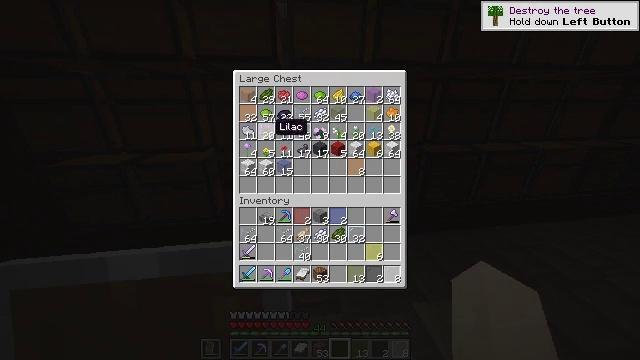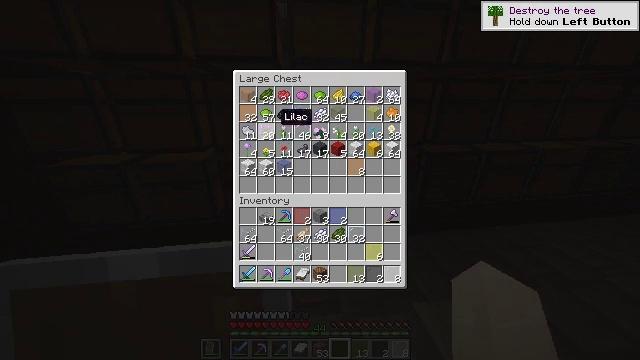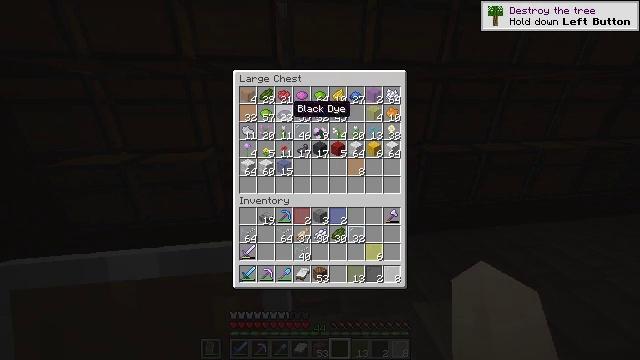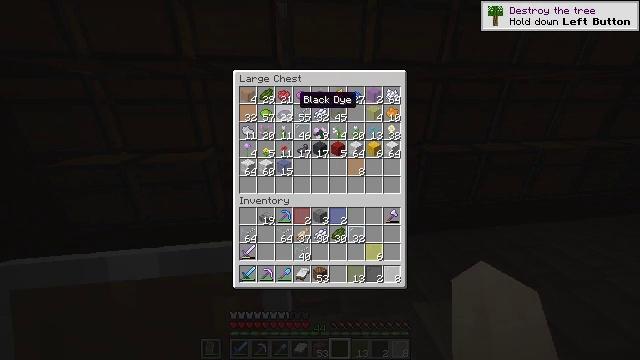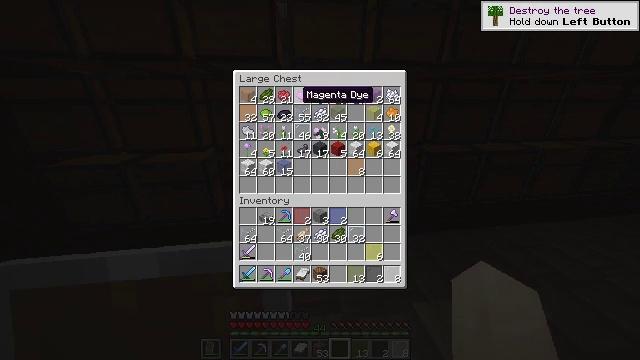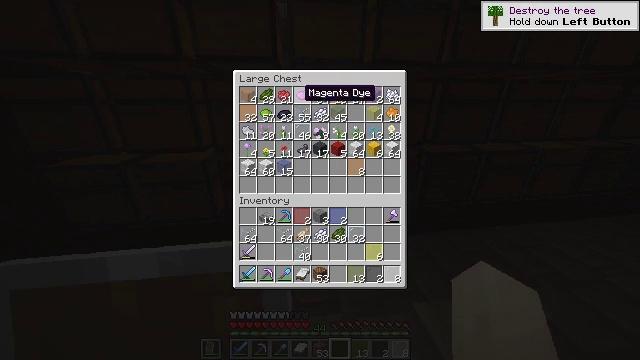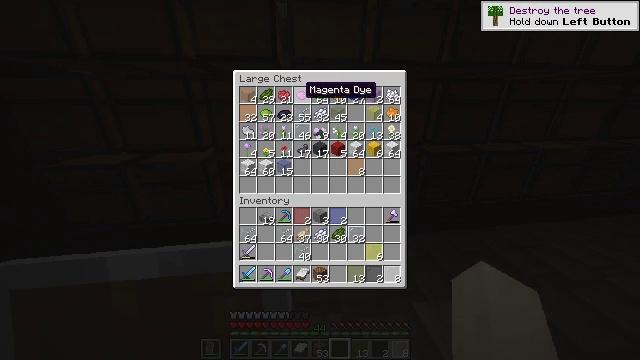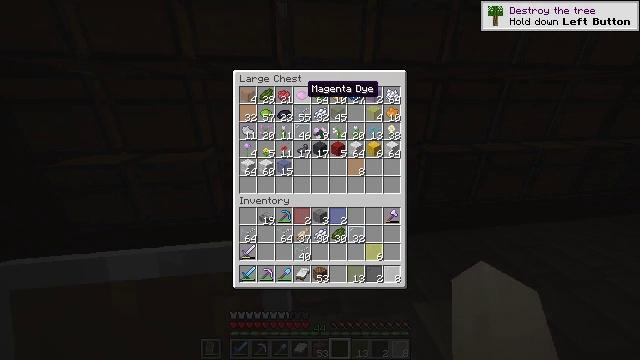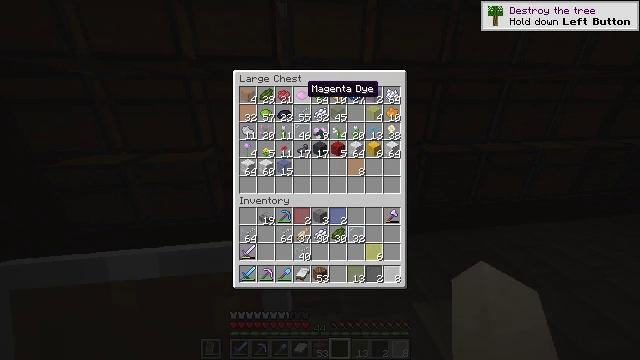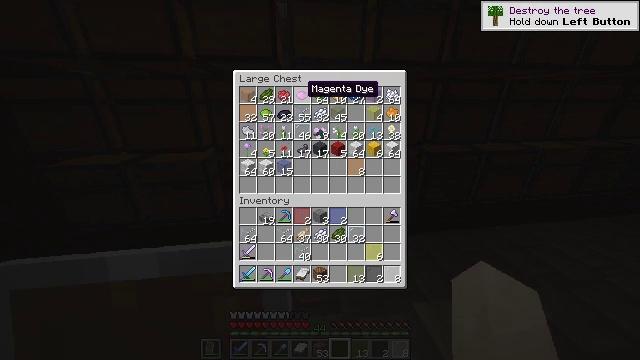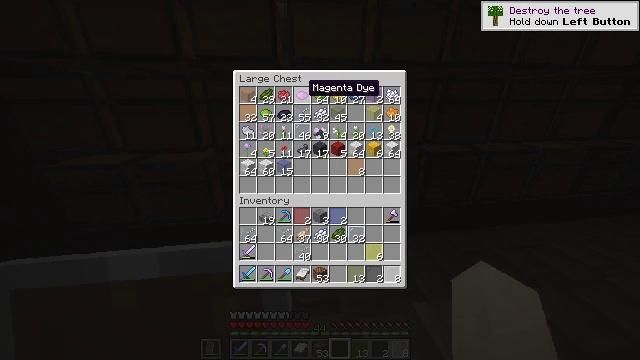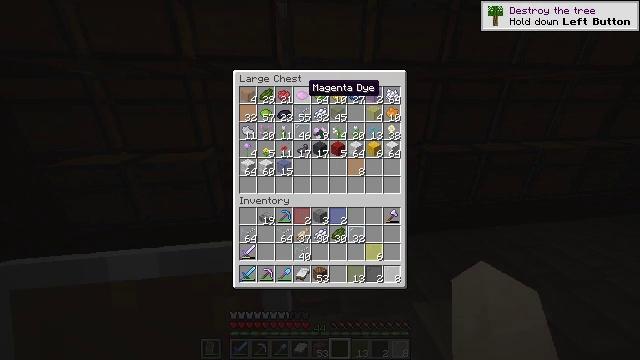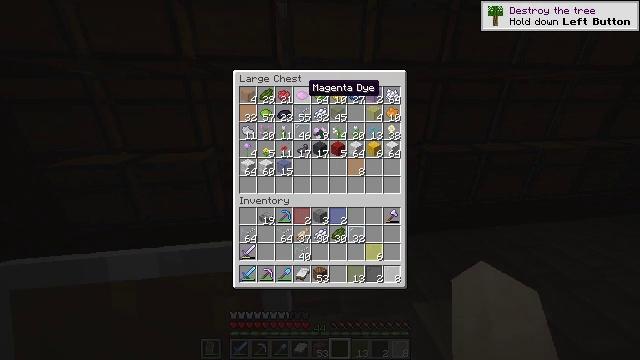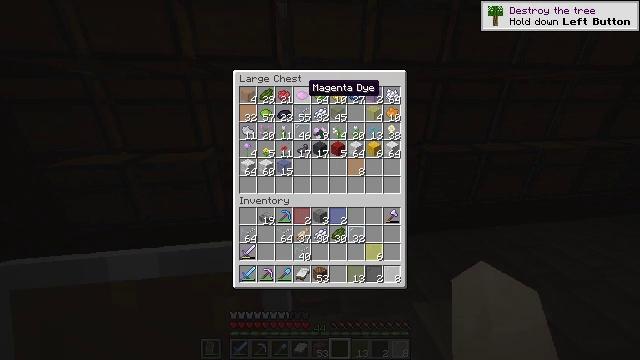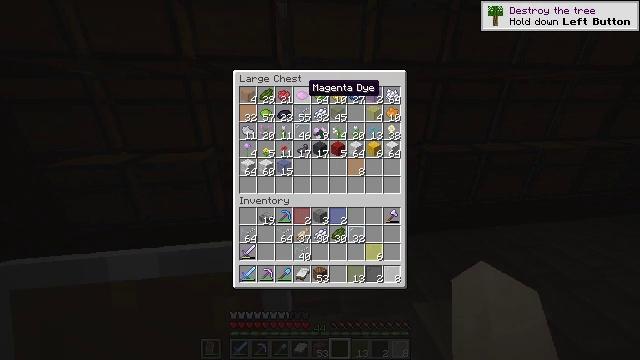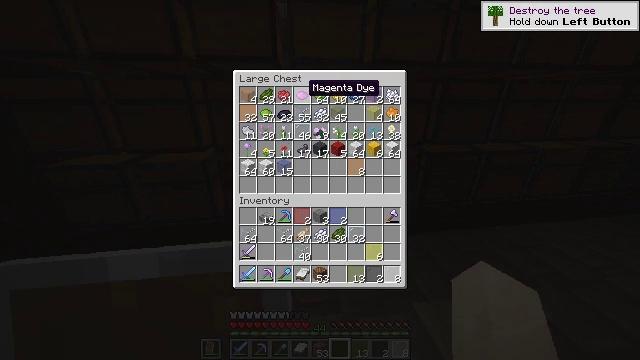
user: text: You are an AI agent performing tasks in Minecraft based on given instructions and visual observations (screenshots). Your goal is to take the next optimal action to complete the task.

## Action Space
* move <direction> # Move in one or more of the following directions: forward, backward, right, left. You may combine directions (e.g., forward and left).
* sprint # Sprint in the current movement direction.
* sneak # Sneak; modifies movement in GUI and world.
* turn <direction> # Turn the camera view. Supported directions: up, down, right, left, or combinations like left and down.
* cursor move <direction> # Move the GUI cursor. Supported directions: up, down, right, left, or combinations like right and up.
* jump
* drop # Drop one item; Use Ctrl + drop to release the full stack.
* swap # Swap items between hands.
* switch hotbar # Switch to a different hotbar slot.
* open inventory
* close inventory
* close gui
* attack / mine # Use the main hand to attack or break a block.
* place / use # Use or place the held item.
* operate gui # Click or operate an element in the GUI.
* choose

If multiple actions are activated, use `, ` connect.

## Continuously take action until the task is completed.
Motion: motion action
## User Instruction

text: Use resources to craft magenta dye.
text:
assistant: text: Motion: cursor move up
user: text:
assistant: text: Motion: cursor move right and up
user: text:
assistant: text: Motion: cursor move up
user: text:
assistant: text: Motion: no_op
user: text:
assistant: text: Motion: no_op
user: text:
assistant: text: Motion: no_op
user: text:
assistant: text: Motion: no_op
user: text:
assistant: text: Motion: no_op
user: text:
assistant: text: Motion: no_op
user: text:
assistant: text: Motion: no_op
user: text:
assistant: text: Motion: no_op
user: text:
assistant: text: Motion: no_op
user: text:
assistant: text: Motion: no_op
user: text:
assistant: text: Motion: no_op
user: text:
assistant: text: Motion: no_op
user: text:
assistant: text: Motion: no_op
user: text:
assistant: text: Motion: no_op
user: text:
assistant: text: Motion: no_op
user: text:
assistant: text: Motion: no_op
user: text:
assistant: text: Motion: no_op
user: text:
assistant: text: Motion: no_op
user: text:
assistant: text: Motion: no_op
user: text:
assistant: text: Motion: no_op
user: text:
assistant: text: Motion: no_op
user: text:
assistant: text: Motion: cursor move left and down
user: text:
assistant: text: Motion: cursor move left and down
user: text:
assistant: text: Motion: cursor move down
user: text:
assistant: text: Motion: cursor move down
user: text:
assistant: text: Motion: no_op
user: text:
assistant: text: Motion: no_op